Question: I have Gridview and Datasource like this:
'''
<asp:SqlDataSource ID="SqlDataSource10" runat="server"
ConnectionString="<%$ ConnectionStrings:ConnectionString %>"
ProviderName="<%$ ConnectionStrings:ConnectionString.ProviderName %>"
SelectCommand="SELECT * FROM [data.csv]"></asp:SqlDataSource>
<asp:GridView ID="GridView3" runat="server" AutoGenerateColumns="False"
BackColor="White" BorderColor="#999999" BorderStyle="None" BorderWidth="1px"
CellPadding="3" DataSourceID="SqlDataSource10" GridLines="Vertical"
Width="695px" Height="130px" onrowdatabound="GridView3_RowDataBound">
<AlternatingRowStyle BackColor="#DCDCDC" />
<Columns>
<asp:BoundField DataField="H" HeaderText="H"
SortExpression="H" >
<HeaderStyle Width="115px" />
</asp:BoundField>
<asp:BoundField DataField="V" HeaderText="V"
SortExpression="V" >
<HeaderStyle Width="100px" />
</asp:BoundField>
<asp:BoundField DataField="F" HeaderText="F"
SortExpression="F" dataformatstring="{0:dd-MM-yyyy HH:mm}" >
<HeaderStyle Width="180px" />
</asp:BoundField>
<asp:BoundField DataField="V" HeaderText="V"
SortExpression="V" dataformatstring="{0:dd.MM.yyyy HH:mm}" >
<HeaderStyle Width="180px" />
</asp:BoundField>
'''
I use csv file for data. I have to change backcolor if date value is old(2 hours).
I can do that for first date column like this:
'''
DateTime dt;
if (DateTime.TryParseExact(e.Row.Cells[1].Text, "dd.MM.YYYY HH:mm",
CultureInfo.InvariantCulture,
DateTimeStyles.None, out dt))
{
if (dt <= DateTime.Now.AddHours(-2))
{
if (e.Row.Cells[0].Text.Contains("M"))
{
e.Row.Cells[1].BackColor = Color.LightCoral;
}
}
'''
If first date column values older than 2 hours, backcolor changing.
I need to do this for 2. date column. But compare to first date value. If second date value older than 2 hours according to the first date value, backcolor changing:

How can I do that?
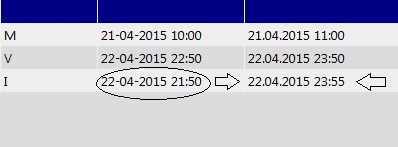
Answer: You can use TimeSpan class to calculate the difference between to date. You can do this OnRowDataBound event, see below
'''
protected void GridView1_RowDataBound(object sender, GridViewRowEventArgs e)
{
//Checking the RowType of the Row
if (e.Row.RowType == DataControlRowType.DataRow)
{
DateTime firstDateValue = Convert.ToDateTime(e.Row.Cells[1].Text);
DateTime secondDateValue = Convert.ToDateTime(e.Row.Cells[2].Text);
TimeSpan timespan = secondDateValue - firstDateValue;
if (timespan.Hours > 2)
{
e.Row.BackColor = Color.Cyan;
}
}
}
'''